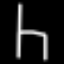
Label: chair